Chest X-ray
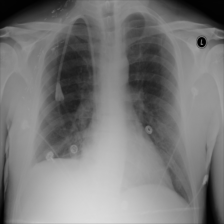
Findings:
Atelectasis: negative
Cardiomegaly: negative
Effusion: negative
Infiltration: negative
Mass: negative
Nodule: negative
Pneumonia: negative
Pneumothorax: negative
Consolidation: negative
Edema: negative
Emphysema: negative
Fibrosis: negative
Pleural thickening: negative
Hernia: negative